Question: I am doing a AJAX call to check the progress of a stored procedure execution. The stored procedure logs progress percentage in an additional table. I call using AJAX the page which executes the stored procedure and with another AJAX call another page which queries that additional table and returns the status value.
The problem I'm encountering is that it looks like all responses come at the same time, at the response of the longest AJAX request. Please see the picture below:

The second request should be processed before the first one as it takes only few milliseconds to respond.
The above result is accomplished by the jQuery code listed below:
'''
$(document).ready(function(){
$.post('BS_process.asp',{u:<%=UniqID%>, p:<%=ProfileID%>}).done(function(response){
// DO STUFF
}).fail(function(){
// DO STUFF
});
$.post('BS_progress_ajax.asp',{u:<%=UniqID%>}).done(function(response){
console.log(response);
});
});
'''
Now I'm not too sure, but I think it is happening because of server limitation of simultaneous requests. My requirement is to get each response immediately. Eventually I will implement an interval to check the progress.
Please advise me how to go about this problem
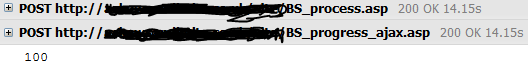
Answer: This is because session is single threaded per session. Requests to ASP scripts for the same session can only be processed sequentially so only one request will be handled at a time. To stop this you will need to stop using session on the page and turn it off: <URL>. If you need session you may need to instead use a database.